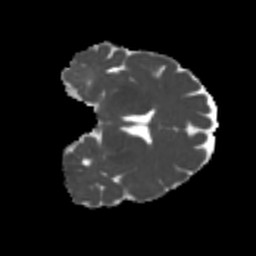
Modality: MD
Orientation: coronal
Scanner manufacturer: siemens
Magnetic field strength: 3 T
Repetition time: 4 s
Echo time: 0.0594 s